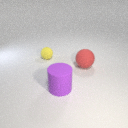
large red rubber sphere behind large purple rubber cylinder